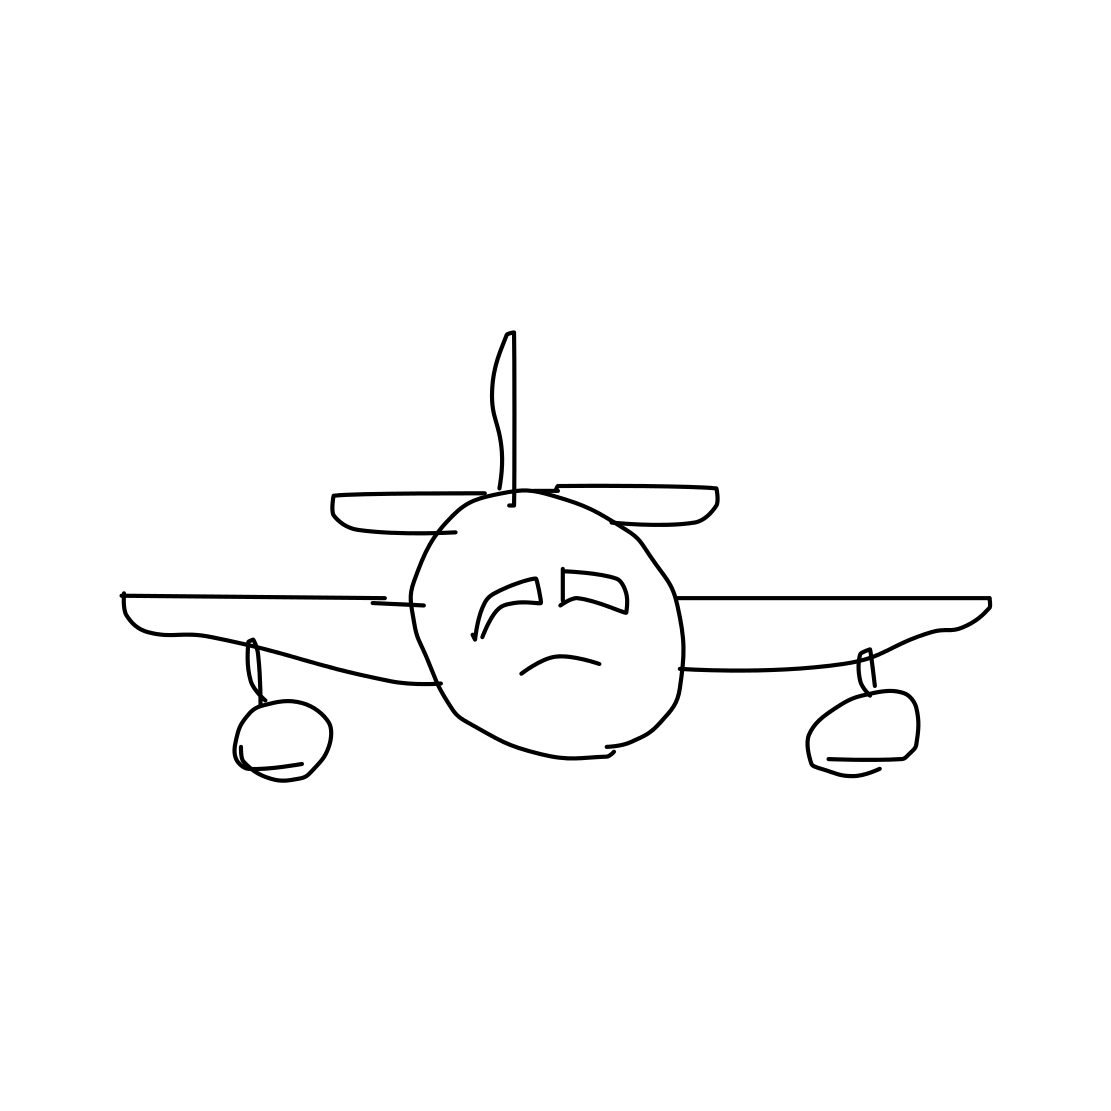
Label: airplane